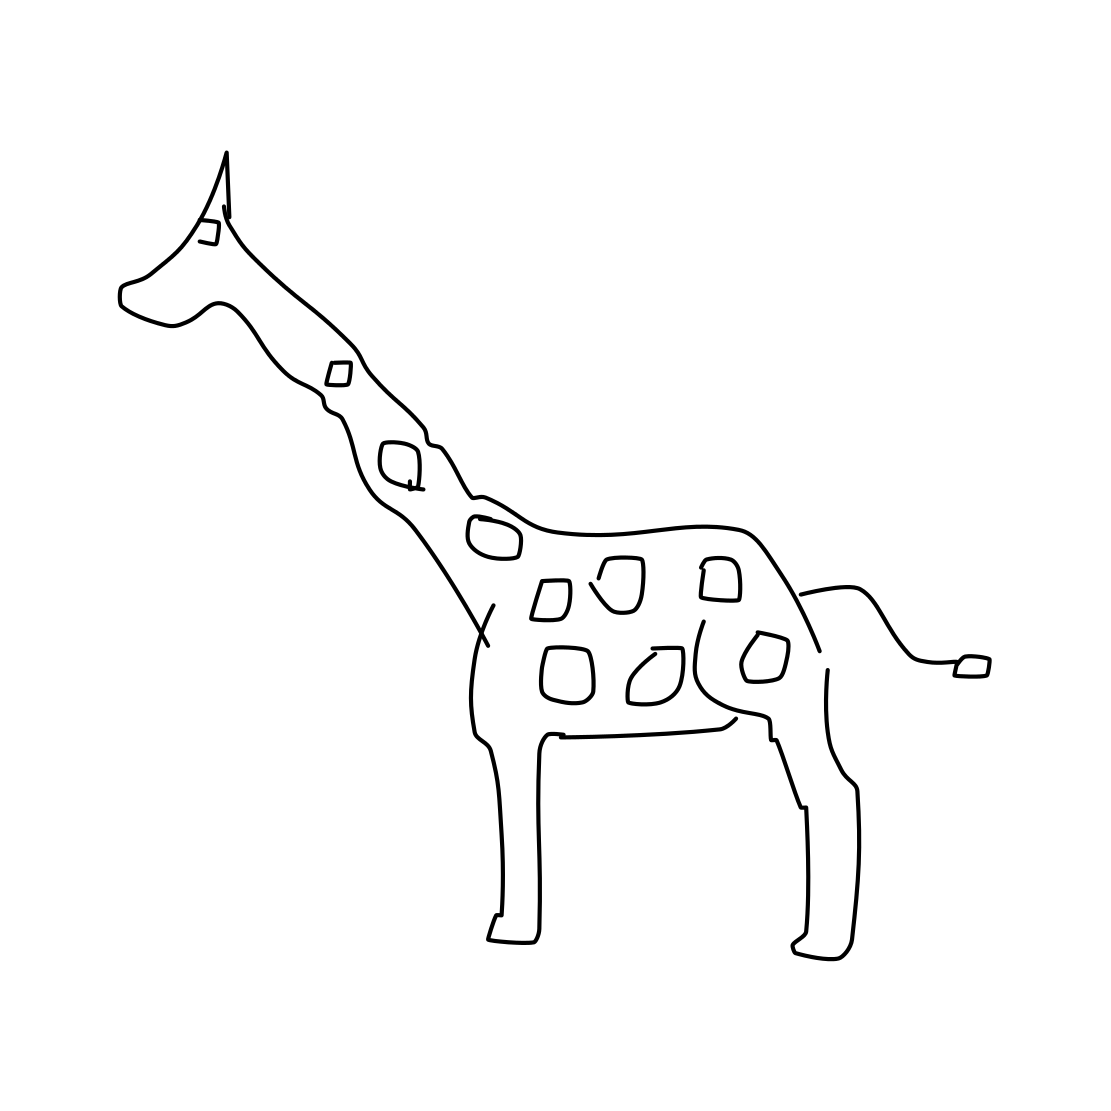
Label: giraffe